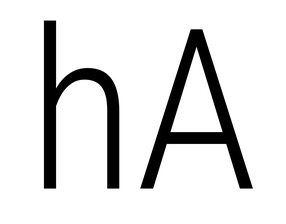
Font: Roboto_Condensed_Light